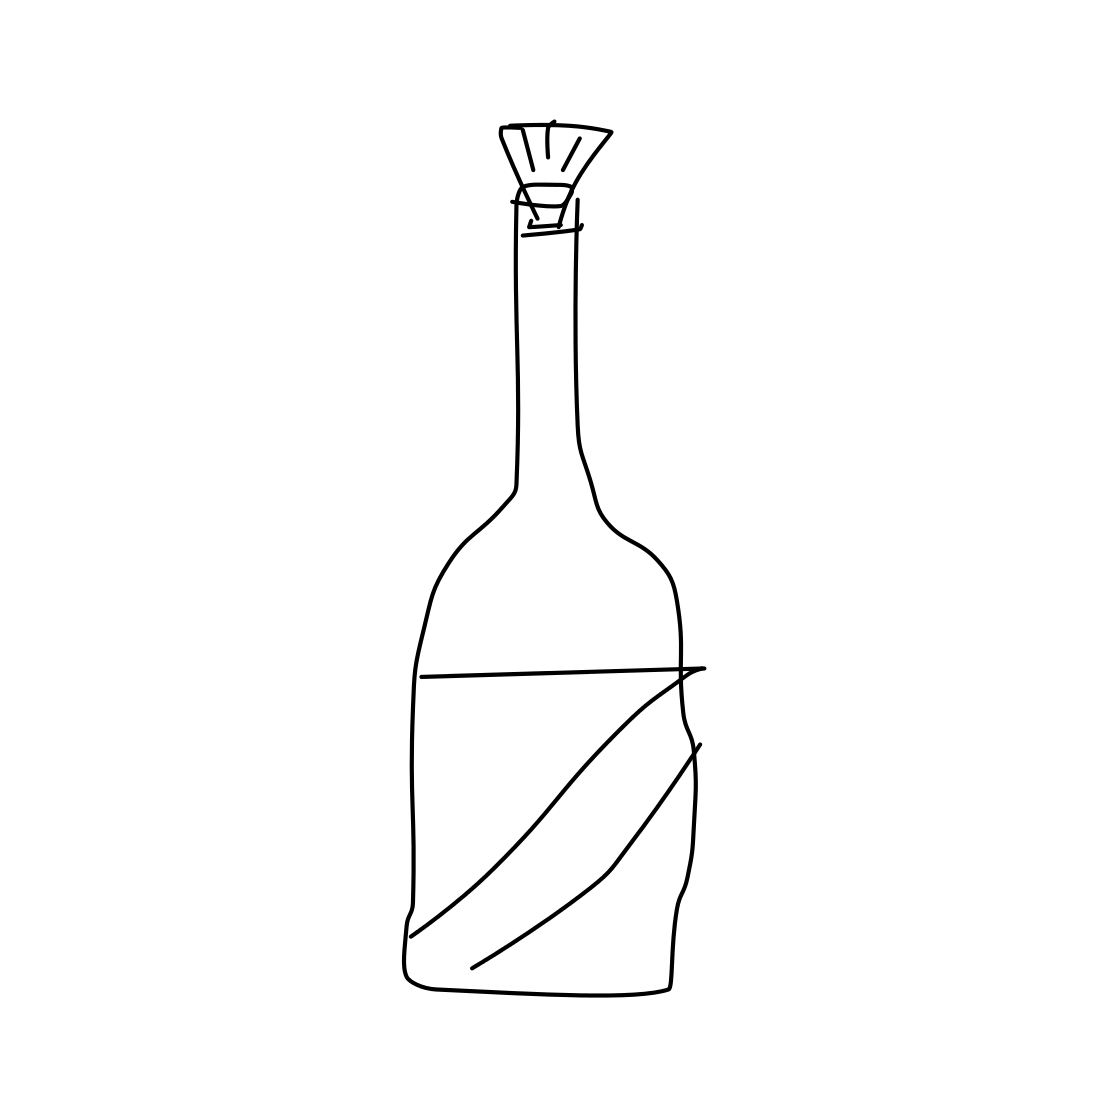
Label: wine-bottle